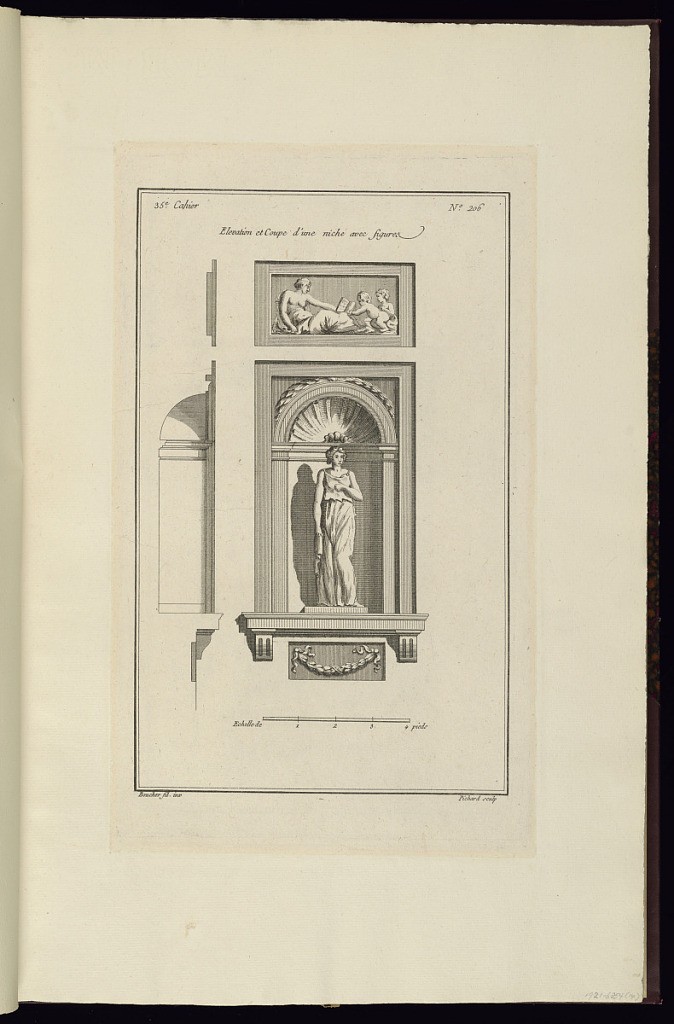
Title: Elevation et Coupe d'une niche avec figures
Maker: Juste-François Boucher, French, 1736 – 1782
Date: ca. 1775
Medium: Engraving on off white laid paper
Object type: Print
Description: Elevation and cross section of a niche with a classicizing female figure set within. Above the niche is a relief of a reclined, draped woman with a book and two small children. The plate is signed.